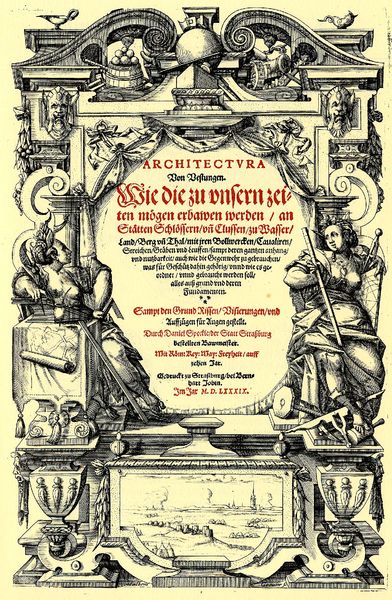
Titel: Architectura von Vestungen
Künstler: Daniel Specklin
Schlagwörter: vogel, frauen, gelb, landschaft, sitzen, busen, damen, frau, grau, schwarz, rot, ornament, architektur, rahmen, stein, früchte, statue, äpfel, brüste, schrift, stab, fahne, figuren, tafel, weib, weiber, verzierung, deutsch, maske, buch, druck, stich, seite, illustration, schwert, text, zeitschrift, titelblatt, helm, fass, allegorie, löwenkopf, einband, titelseite, wappen, karte, schnörkel, skulpturen, plan, löwe, schnecken, kupferstich, altdeutsch, bauen, die, achitektur, vermessung, veduten, verschnörkelt, wie, zaichnung, architektura, wie die, schalen portal